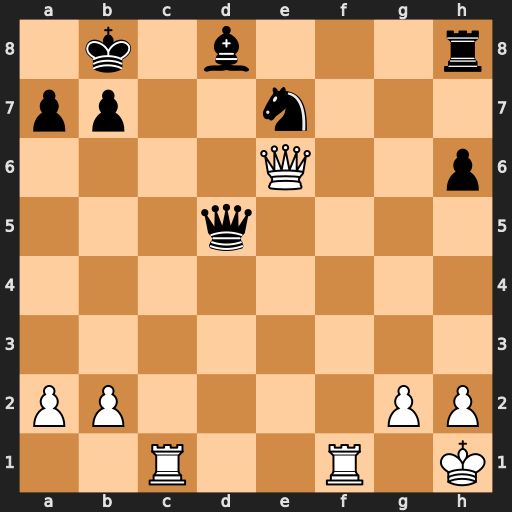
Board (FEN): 1k1b3r/pp2n3/4Q2p/3q4/8/8/PP4PP/2R2R1K
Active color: w
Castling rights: -
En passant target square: -
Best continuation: Rc8+ Nxc8 Qxd5